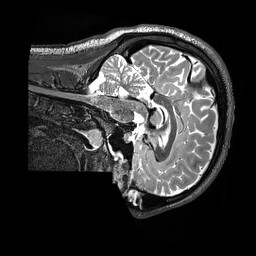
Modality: T2w
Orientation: sagittal
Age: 22
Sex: male
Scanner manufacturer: siemens
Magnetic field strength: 3 T
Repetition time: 3.2 s
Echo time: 0.564 s